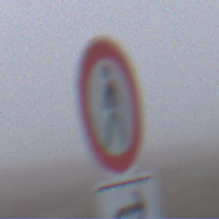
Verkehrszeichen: VerbotFussgaenger
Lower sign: RichtungsangabeDurchPfeile5
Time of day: MorningAfternoon
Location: Outdoor (RoadRail)
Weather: Overcast
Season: NotSpecified
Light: Natural